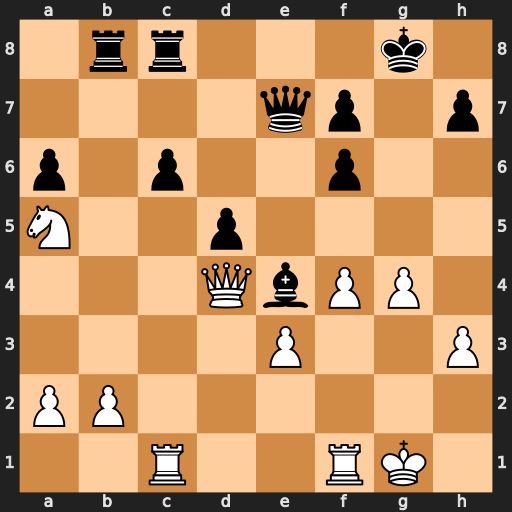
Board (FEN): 1rr3k1/4qp1p/p1p2p2/N2p4/3QbPP1/4P2P/PP6/2R2RK1
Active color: w
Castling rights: -
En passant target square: -
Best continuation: Nxc6 Rxc6 Rxc6